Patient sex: M
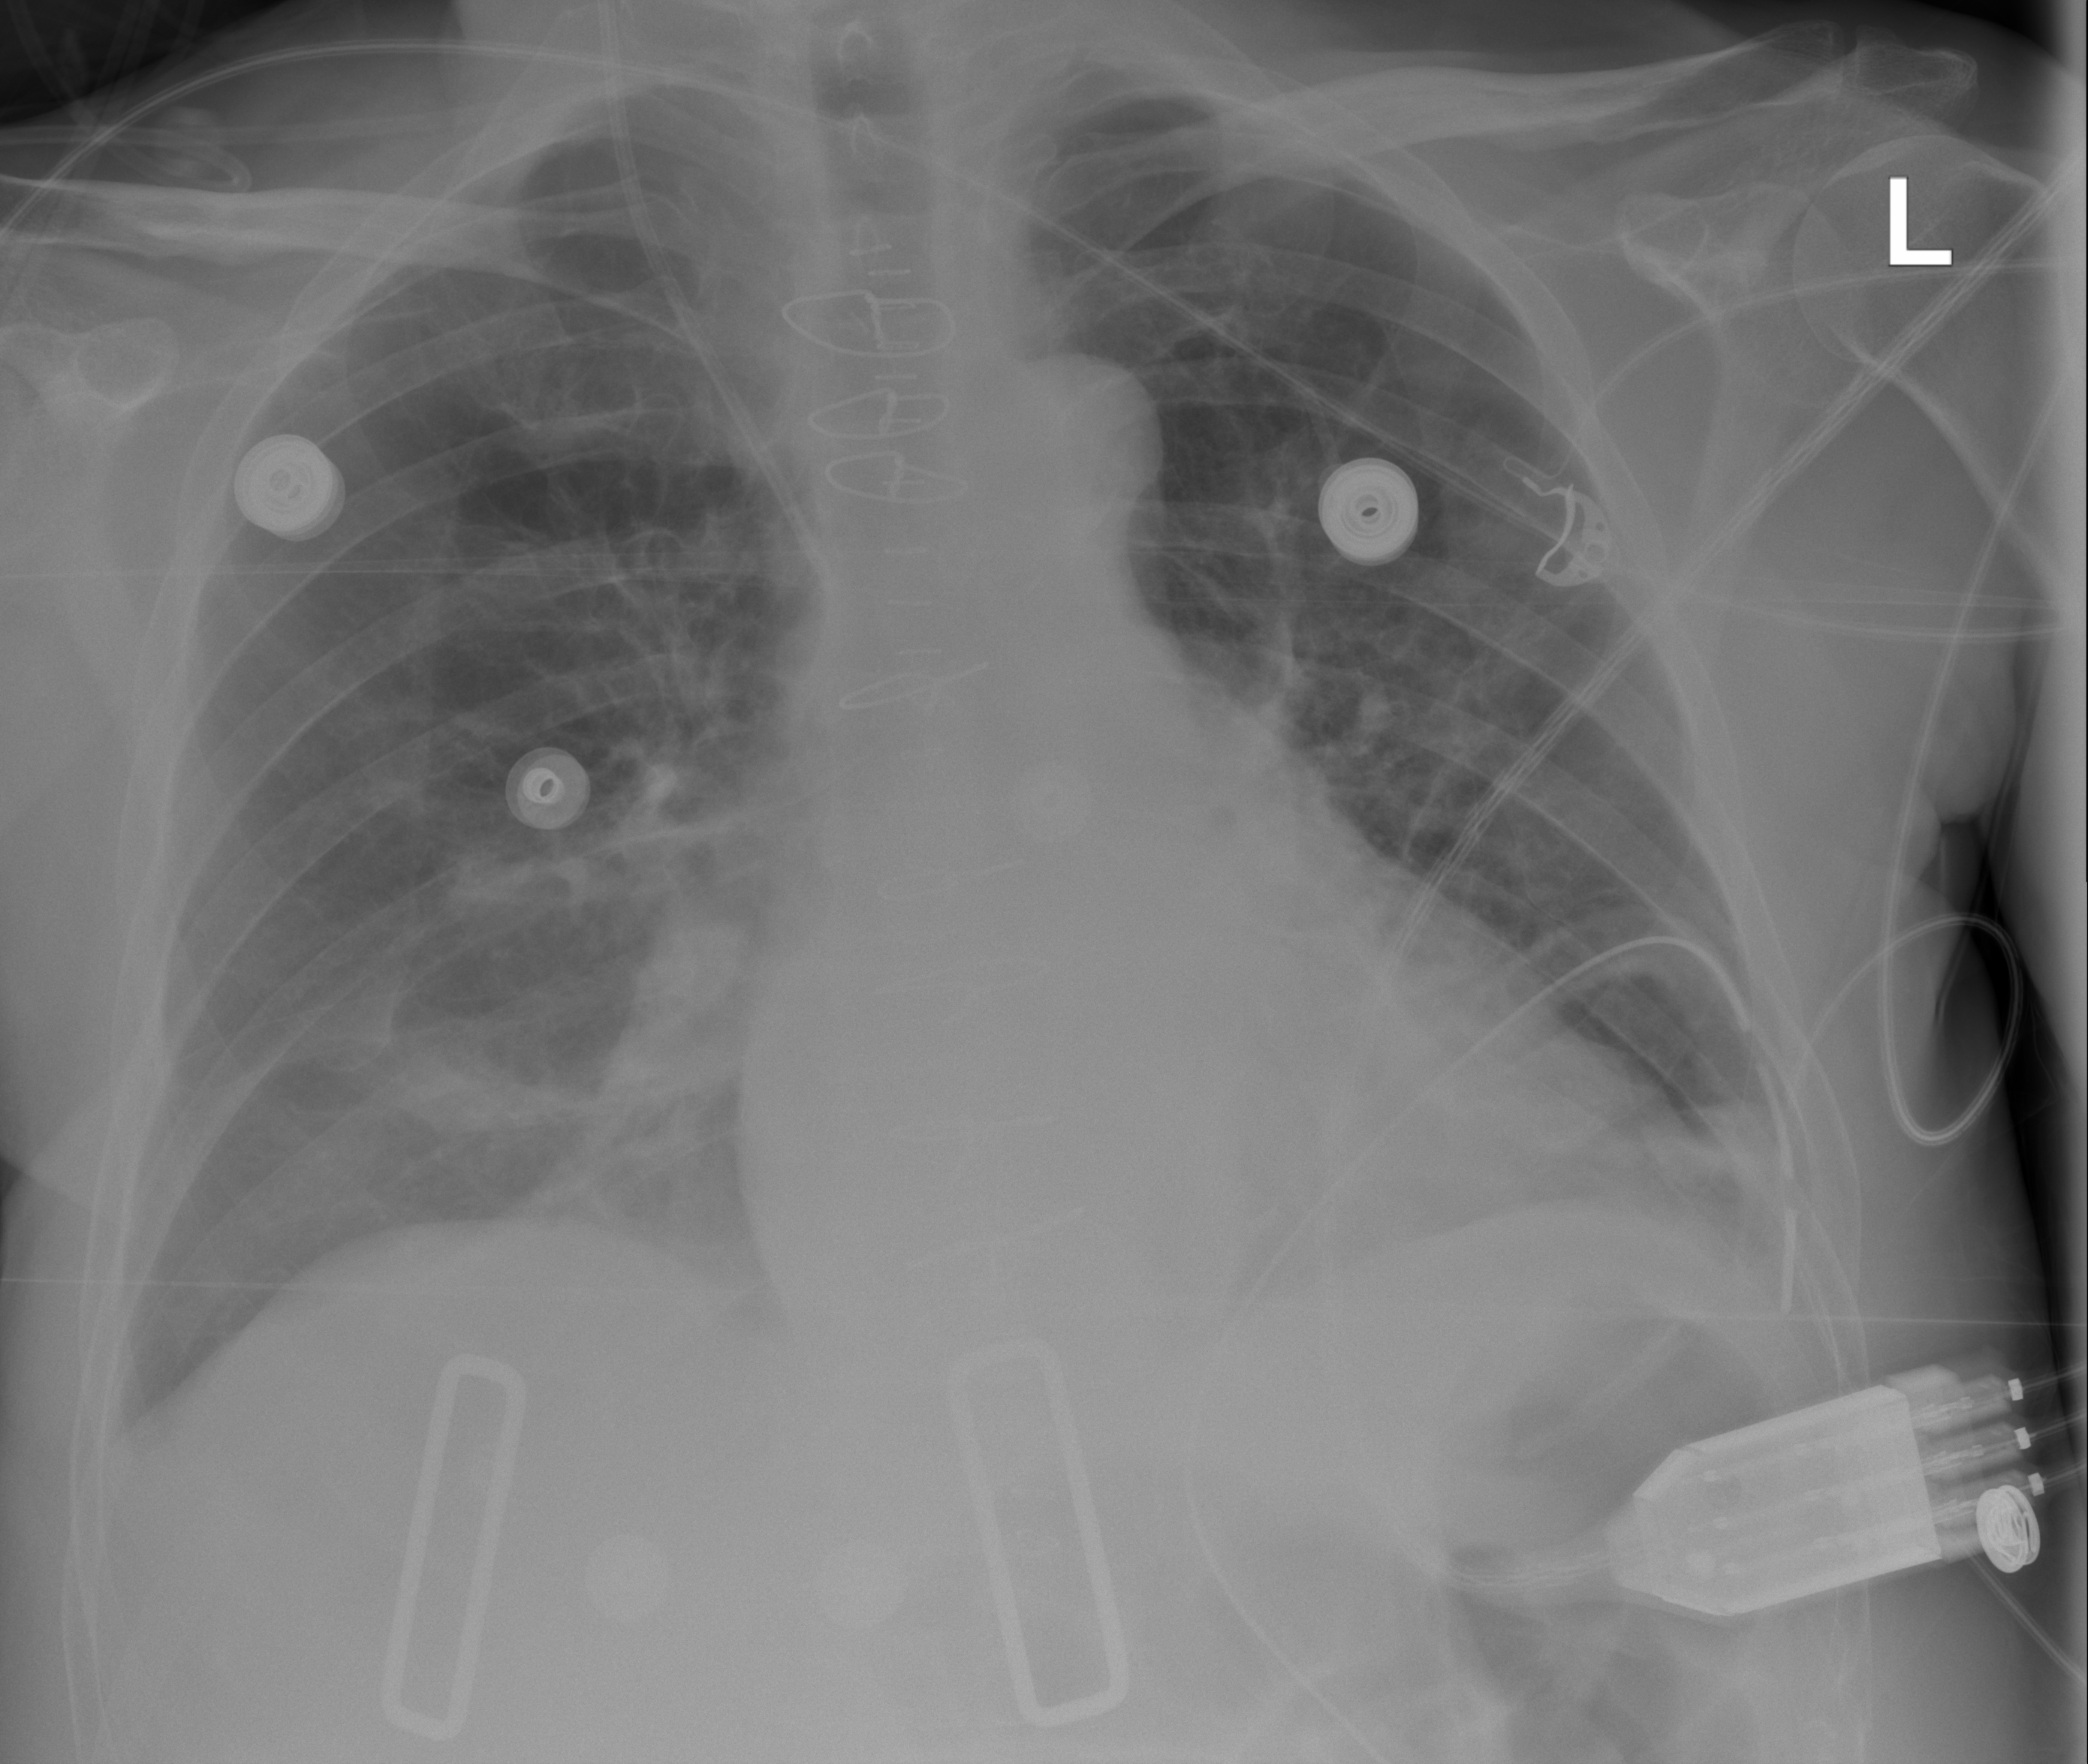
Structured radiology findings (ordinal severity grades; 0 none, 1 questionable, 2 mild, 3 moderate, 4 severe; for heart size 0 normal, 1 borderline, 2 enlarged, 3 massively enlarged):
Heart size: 0
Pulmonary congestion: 0
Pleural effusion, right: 0
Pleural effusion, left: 0
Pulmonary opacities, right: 0
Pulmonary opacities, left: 0
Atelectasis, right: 2
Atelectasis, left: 0